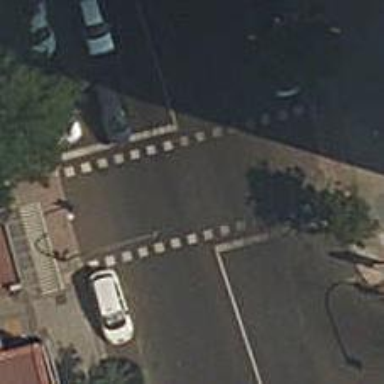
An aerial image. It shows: Footway crossing with traffic signals.